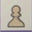
Piece: wP